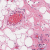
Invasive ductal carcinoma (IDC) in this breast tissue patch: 0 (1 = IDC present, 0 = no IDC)